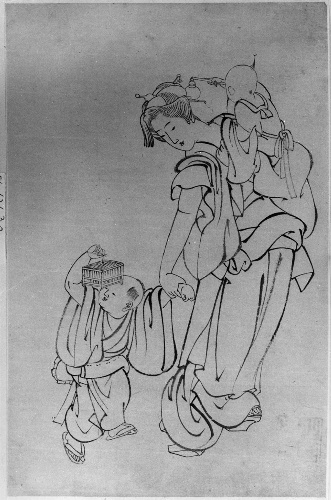
Artist: Katsushika Hokusai
Artist bio: Japanese, Tokyo (Edo) 1760–1849 Tokyo (Edo)
Date: 18th–19th century
Object type: Drawing
Classification: Paintings
Medium: Ink on paper
Culture: Japan
Period: Edo period (1615–1868)
Dimensions: 16 1/4 x 10 3/8 in. (41.3 x 26.4 cm)
Department: Asian Art
Credit line: Gift of Annette Young, in memory of her brother, Innis Young, 1956
Accession year: 1956
Repository: Metropolitan Museum of Art, New York, NY
Tags: Children|Infants|Mothers